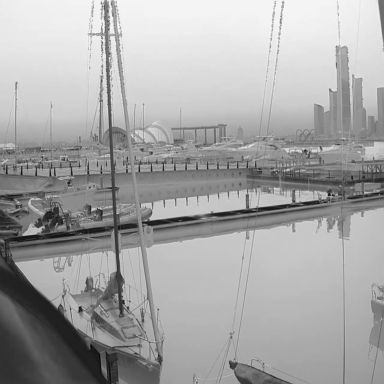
There are four objects shown in the infrared image, including three canoes, and a sailboat.